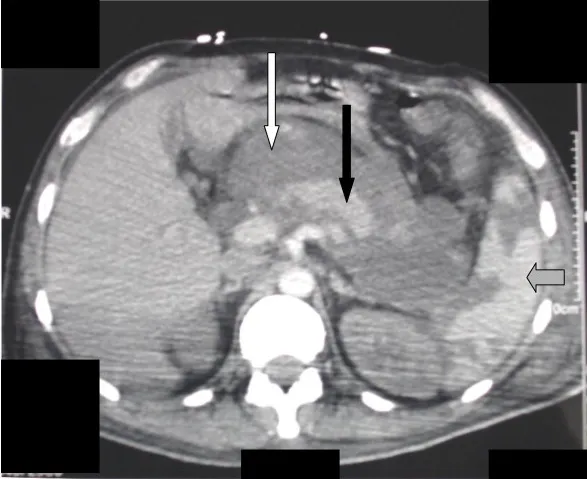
Abdominal CT scan showing the presence of large and heterogeneous hypodensities (open arrow), surrounding the pancreas (filled arrow) and mildly enhanced following contrast infusion. The spleen (gray arrow) was patchy, demonstrating ischemic zones.
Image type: radiology (ct)